Question: Why drop-down box won't be showing up right next to search box??
I edited added most of the parts. from body to the end of navigation bar.
I'm using official bootstrap.css
Anyone has idea??
Please help!!

'''
<body>
<div class="navbar navbar-fixed-top">
<div class="navbar-inner">
<div class="container">
<a class="btn btn-navbar" data-target=".nav-collapse" data-toggle="collapse">
<span class="icon-bar"></span>
<span class="icon-bar"></span>
<span class="icon-bar"></span>
</a>
<a href="/" class="brand">Test</a>
<div class="nav-collapse collapse navbar-responsive-collapse">
<ul class="nav">
<li><a href="#"><i class="icon-home"></i> Top</a></li>
<li><a href="#">Link</a></li>
<li><a href="#">Link</a></li>
<li class="dropdown">
<a href="#" class="dropdown-toggle" data-toggle="dropdown">Dropdown <b class="caret"></b></a>
<ul class="dropdown-menu">
<li><a href="#">Action</a></li>
<li><a href="#">Another action</a></li>
<li><a href="#">Something else here</a></li>
<li class="divider"></li>
<li class="nav-header">Nav header</li>
<li><a href="#">Separated link</a></li>
<li><a href="#">One more separated link</a></li>
</ul>
</li>
</ul>
<form accept-charset="UTF-8" action="/communities" class="navbar-search" method="get"><div style="margin:0;padding:0;display:inline"><input name="utf8" type="hidden" value="&#x2713;" /></div>
<div class="input-append">
<input class="span3" id="search" name="search" type="text" />
<div class="btn-group">
<button class="btn dropdown-toggle" data-toggle="dropdown">Action <span class="caret"></span></button>
<ul class="dropdown-menu">
<li><a href="#">Action</a></li>
<li><a href="#">Another action</a></li>
<li><a href="#">Something else here</a></li>
<li class="divider"></li>
<li><a href="#">Separated link</a></li>
</ul>
</div><!-- /btn-group -->
</div><!-- /input-append -->
</form>
</div>
<div class="pull-right">
<div class="btn-group">
<a class="btn dropdown-toggle" data-toggle="dropdown" href="#">
<i class="icon-user"></i>
Mike <span class="caret"></span>
</a>
<ul class="dropdown-menu">
<li><a href="/users/edit"><i class="icon-cog"></i> Edit</a></li>
<li class="divider"></li>
<li>
<a href="/logout"><i class="icon-chevron-up"></i> Log out</a>
</li>
</ul>
</div>
</div>
</div>
</div>
</div>
'''
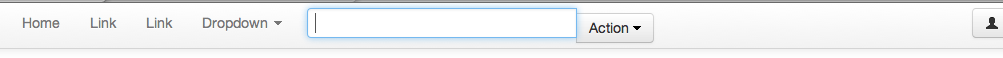
Answer: Looks like this is a bug in BS. Add this rule to your CSS:
'''
.navbar .input-append .btn-group {
margin-top: 0;
}
'''
Your fiddle <URL>.